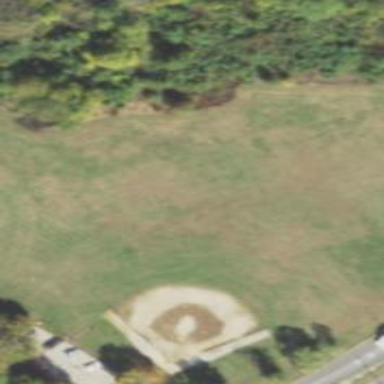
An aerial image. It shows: Baseball pitch for leisure land.